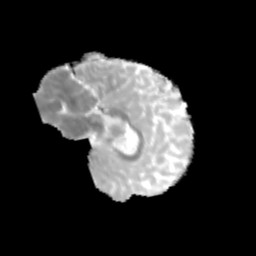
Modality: MD
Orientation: sagittal
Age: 12
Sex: male
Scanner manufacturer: siemens
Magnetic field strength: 3 T
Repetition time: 3.8 s
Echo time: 0.07 s